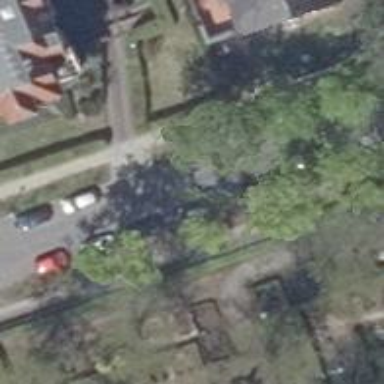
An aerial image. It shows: Avenue of deciduous broadleaved trees.